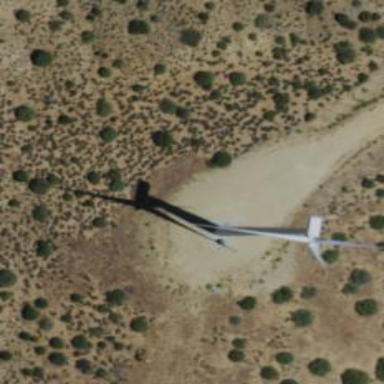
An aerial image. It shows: Wind turbine generator that utilizes wind as its source for generating electricity. It is of the horizontal axis type.